Question: At runtime when I click the button then the TextArea field under it is populated from a sharedobject data and the display becomes bigger :

Here is code :
'''
<?xml version="1.0" encoding="utf-8"?>
<s:View xmlns:fx="http://ns.adobe.com/mxml/2009"
xmlns:mx="library://ns.adobe.com/flex/mx"
xmlns:s="library://ns.adobe.com/flex/spark" title=""
creationComplete="creationCompleteHandler(event)" >
...
<s:VGroup width="100%" height="100%" paddingTop="5" verticalAlign="middle" horizontalAlign="center">
<s:TextInput id="chp1" width="50%"/>
<s:TextInput id="chp2" width="50%"/>
<s:Button label="Enregistrer" click="enregistrer(event)" />
<s:Label/>
<s:Button label="Lire" click="lire(event)" />
<s:TextArea id="area"/>
<s:Label/>
<s:HGroup>
<s:Button label="Envoyer" click="send(event)" />
<s:Button label="Retour" click="navigator.popView()" />
</s:HGroup>
<s:TextArea id="resultHTTP"/>
<s:TextInput id="h_url" text="{url}" visible="false"/>
</s:VGroup>
'''
How to enable vertical scroll then to view others components at the bottom ?
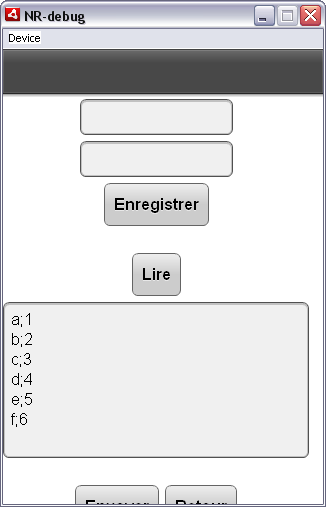
Answer: wrap your VGroup with a scroller. something like this:
's:Scroller width="100%" height="100%"
s:VGroup width="100%" height="100%" paddingTop="5" verticalAlign="middle" horizontalAlign="center"'